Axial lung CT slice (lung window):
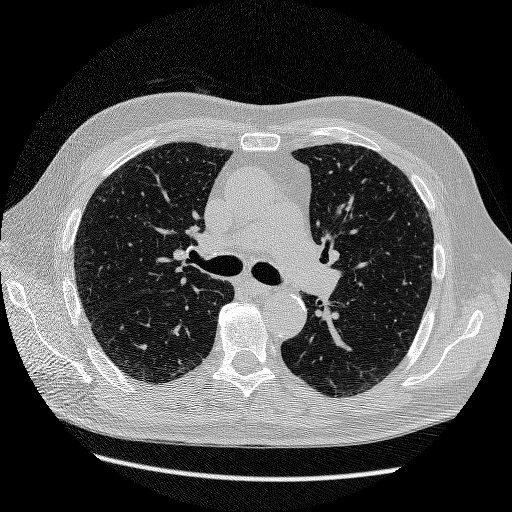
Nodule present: no